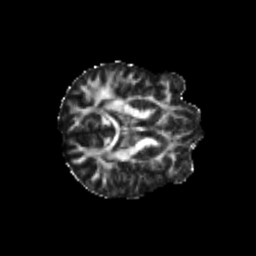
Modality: FA
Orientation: axial
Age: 20
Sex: male
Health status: healthy
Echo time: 0.074 s